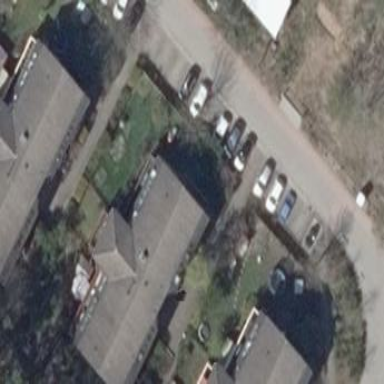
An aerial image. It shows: Image showing building with apartments.